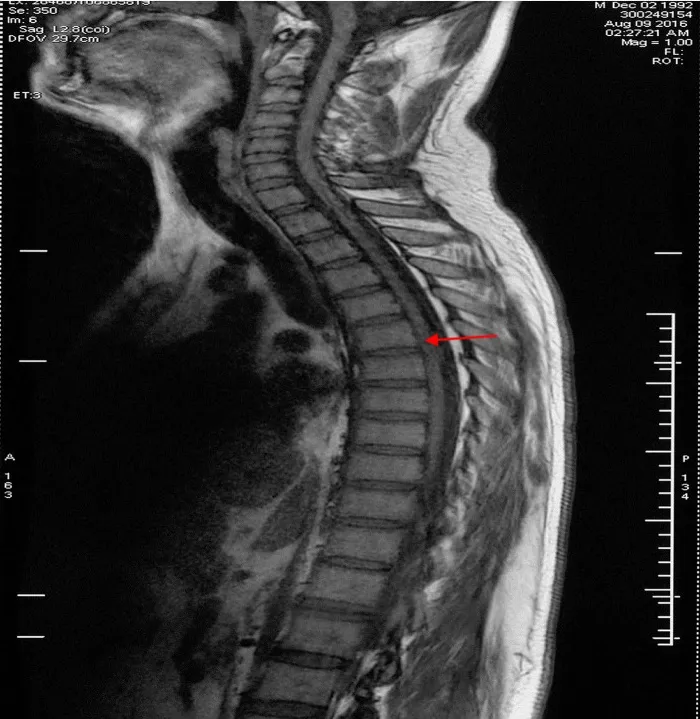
Thoracic spinal MRI image in the proband. Thoracic spinal MRI revealed thinning of the thoracic spinal cord with volume loss but no abnormal signal in the cord on sagittal T1-weighted imaging, as indicated by the red arrow.
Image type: radiology (mri)